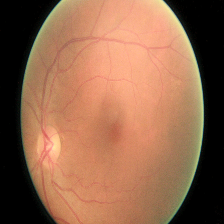
Diabetic retinopathy grade: Moderate